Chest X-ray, AP view. Patient: 61 years old, sex M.
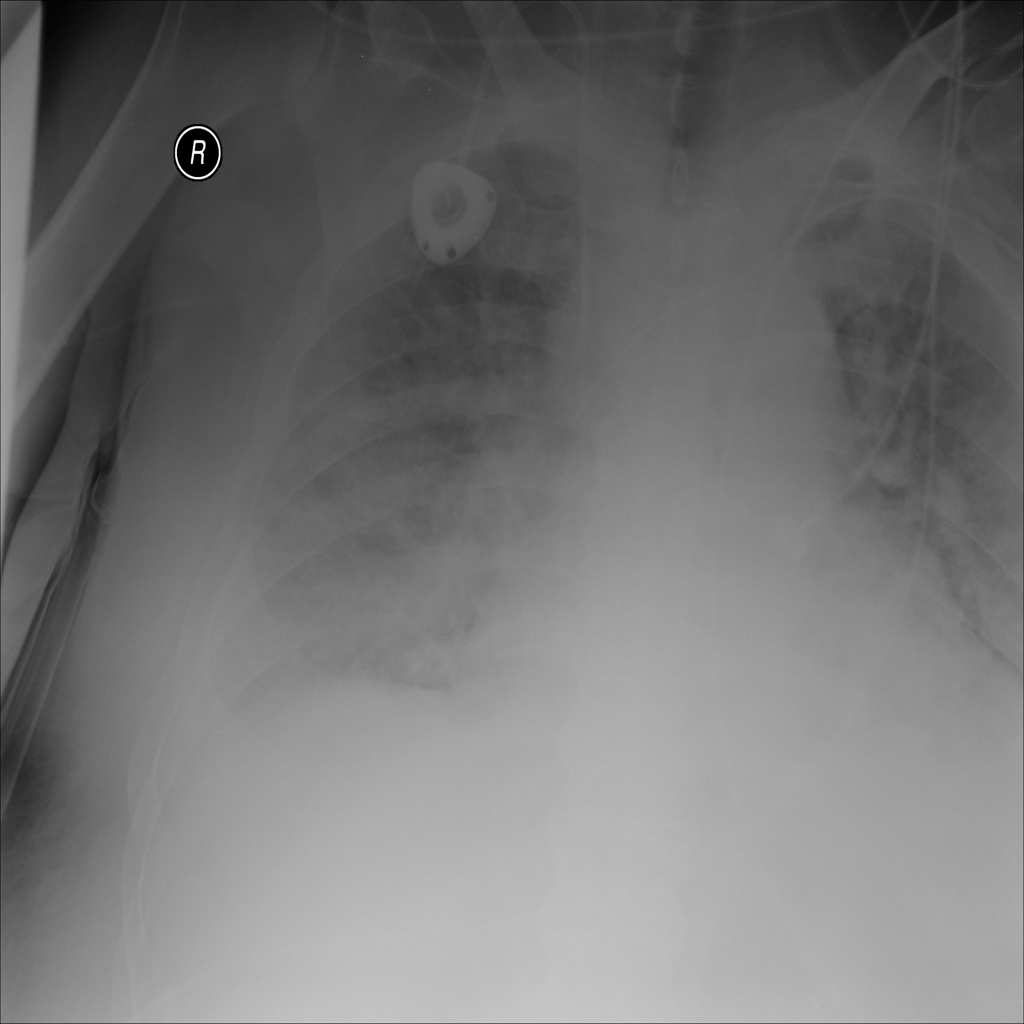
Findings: No Finding